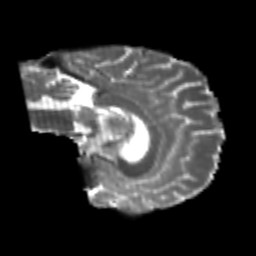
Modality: T2w
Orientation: sagittal
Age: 24
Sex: female
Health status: healthy
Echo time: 0.074 s